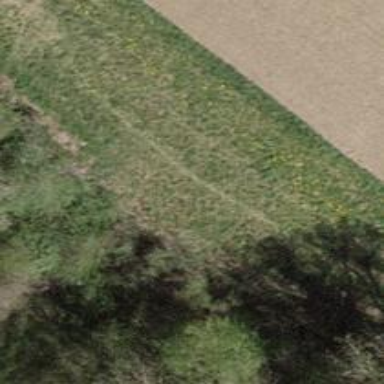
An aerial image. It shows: Track road with ground surface.